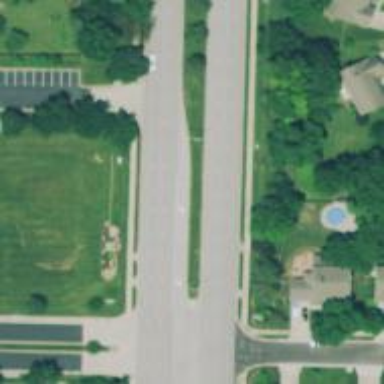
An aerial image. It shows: Road with dash markings.